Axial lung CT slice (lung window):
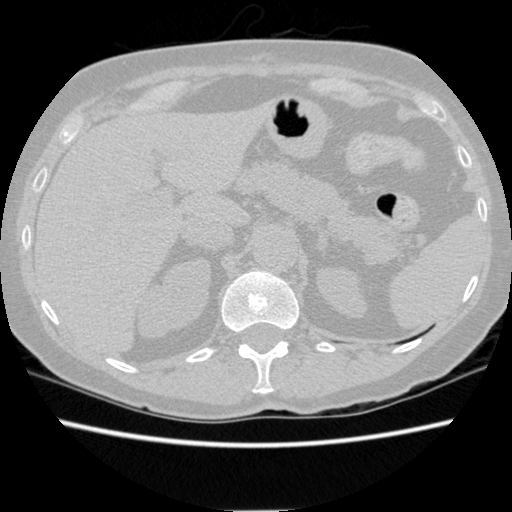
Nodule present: no